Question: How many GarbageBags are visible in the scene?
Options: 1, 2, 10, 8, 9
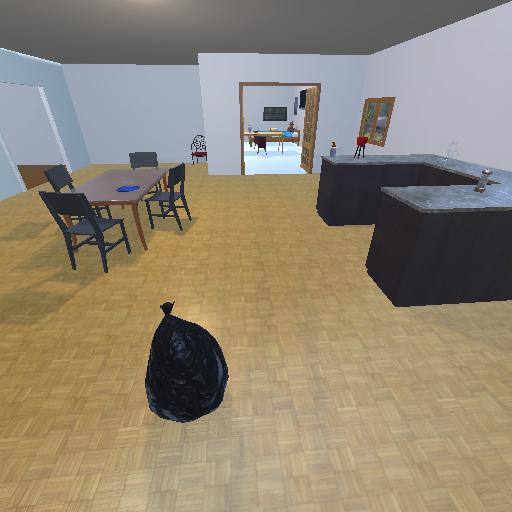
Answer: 1